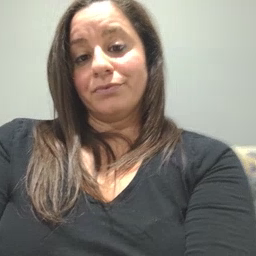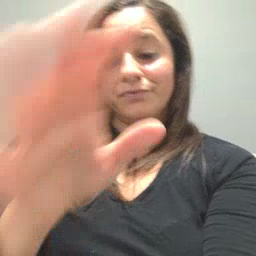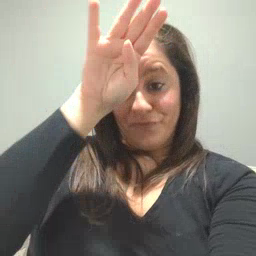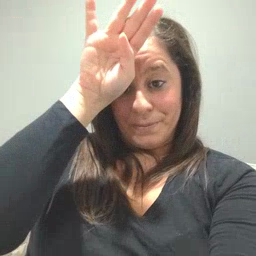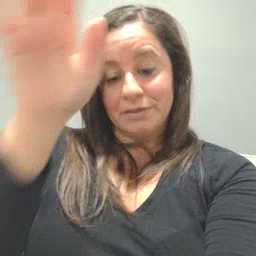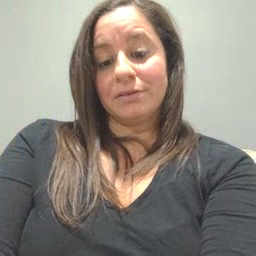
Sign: fireman